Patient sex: F
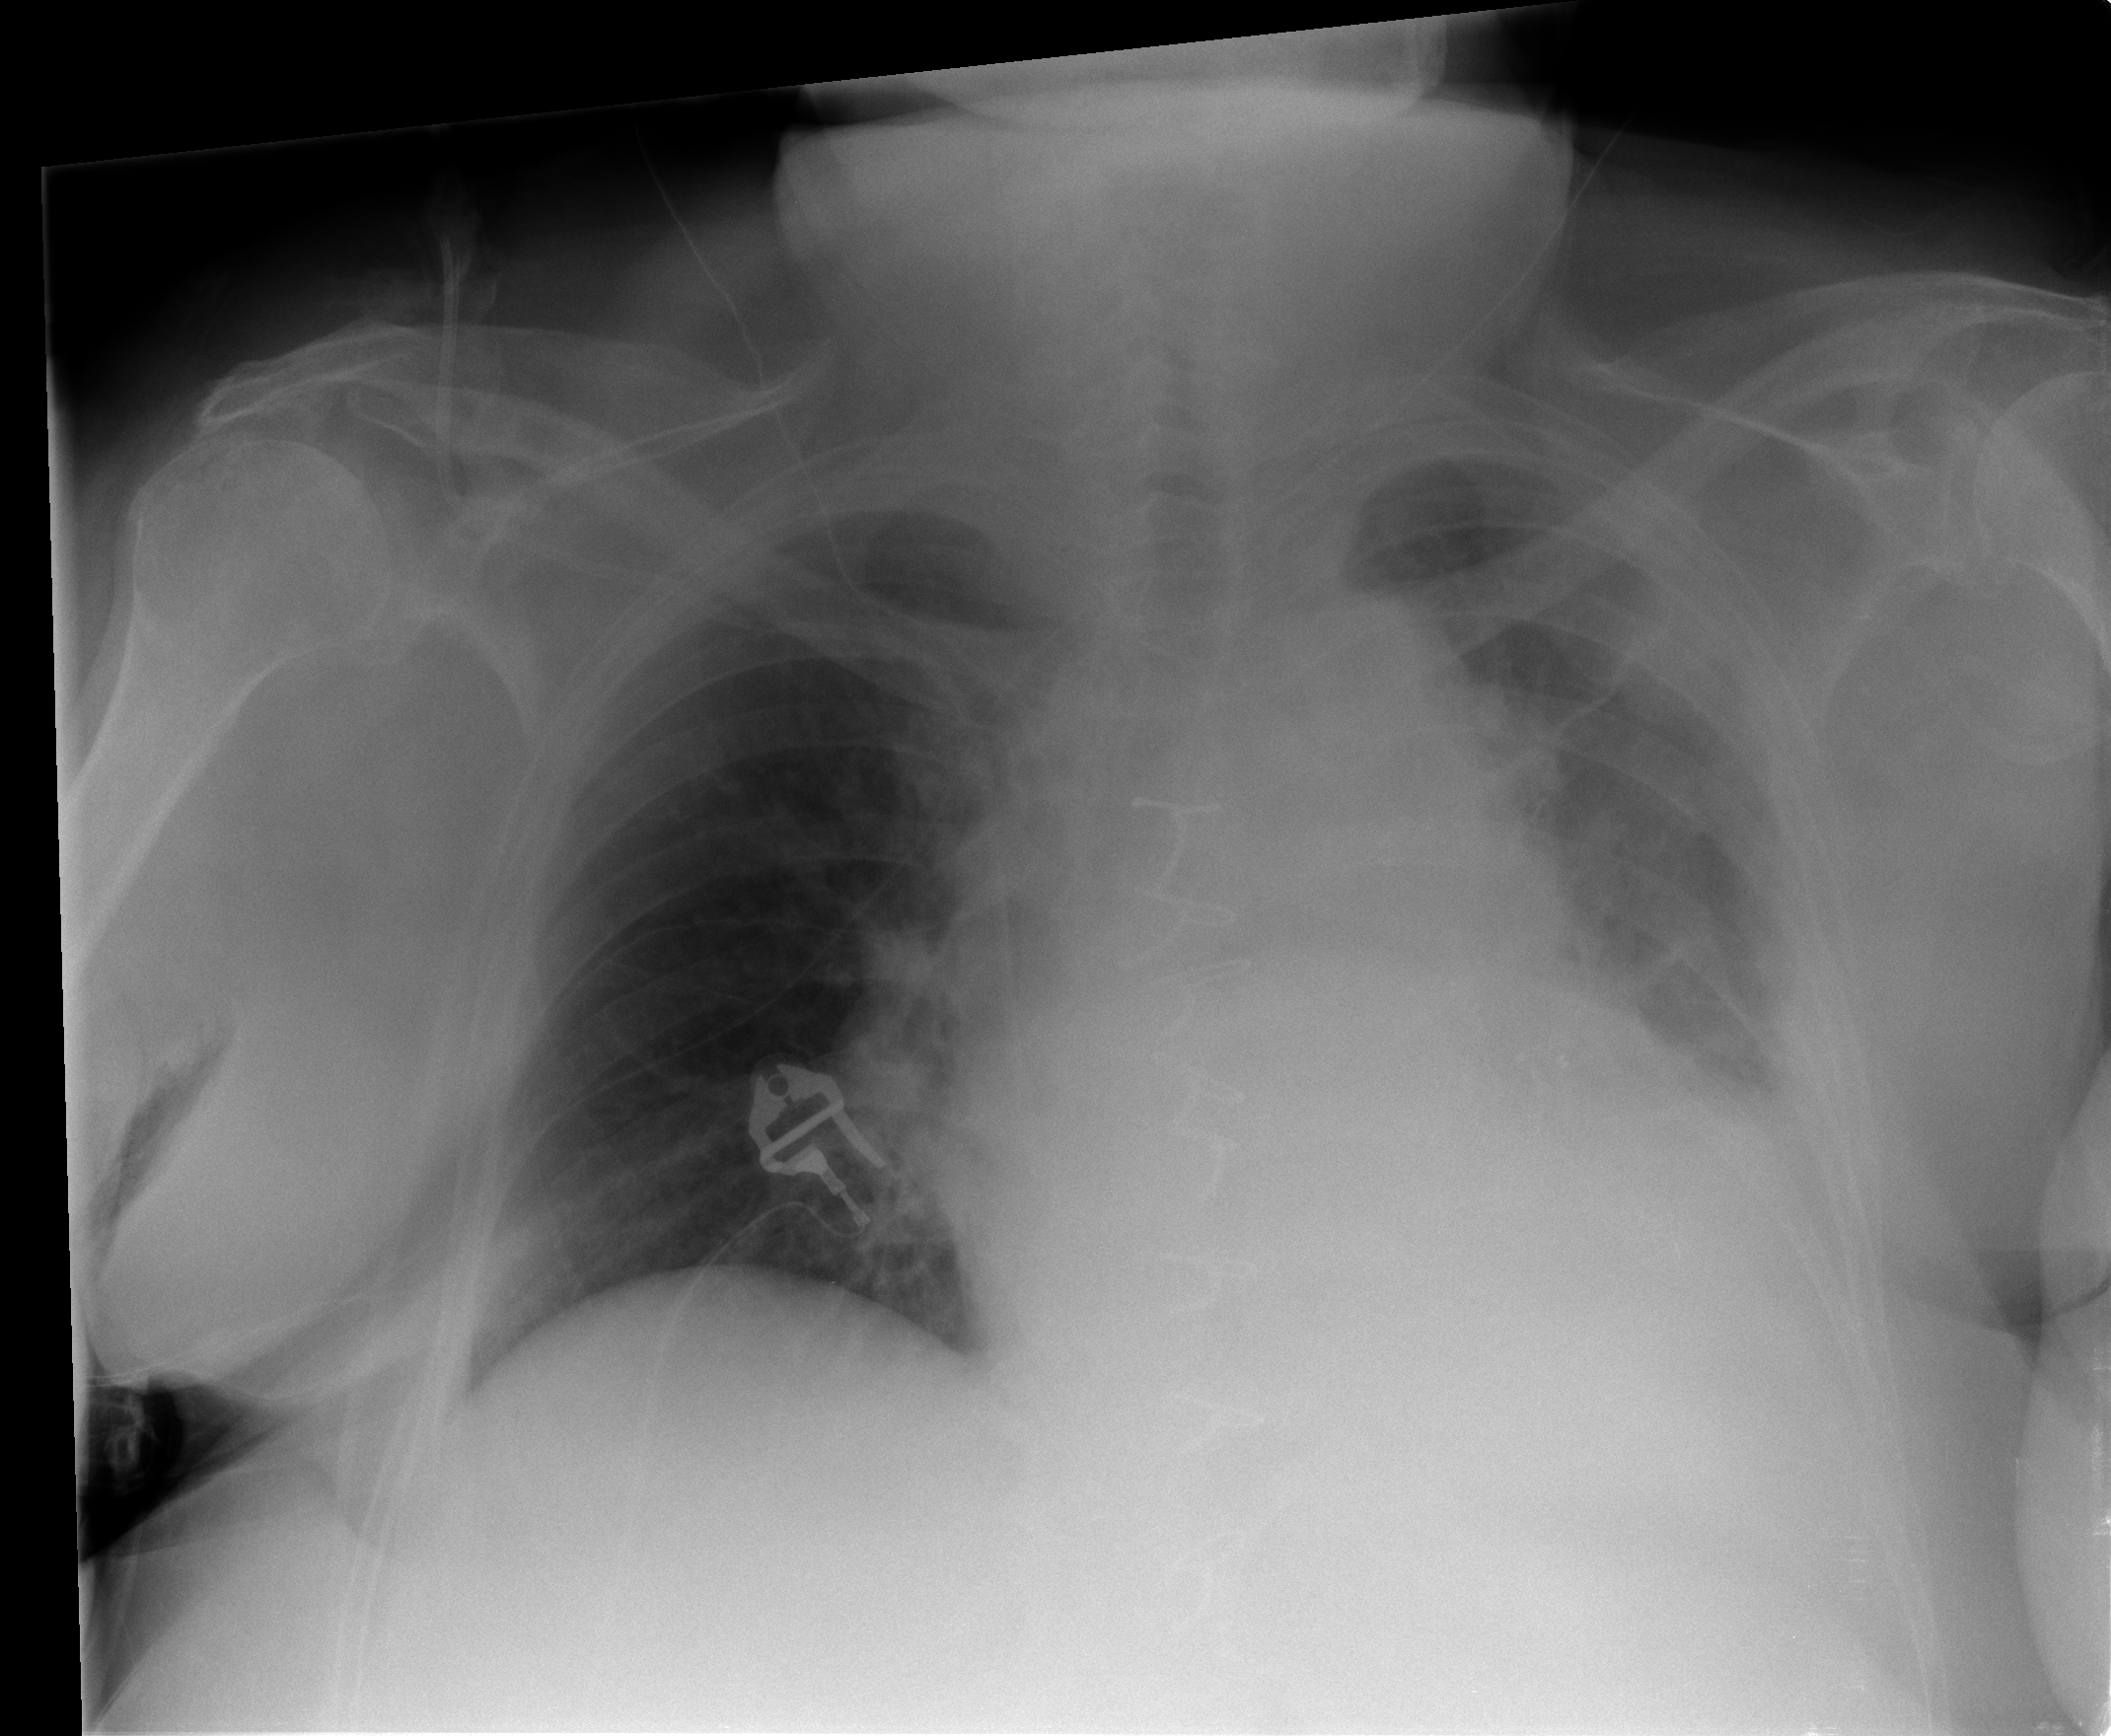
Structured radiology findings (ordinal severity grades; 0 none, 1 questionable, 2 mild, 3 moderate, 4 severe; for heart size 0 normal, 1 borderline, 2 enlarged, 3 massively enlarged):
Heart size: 2
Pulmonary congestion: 2
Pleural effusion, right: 0
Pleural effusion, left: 2
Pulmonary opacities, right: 0
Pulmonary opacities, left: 1
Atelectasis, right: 0
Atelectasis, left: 3